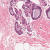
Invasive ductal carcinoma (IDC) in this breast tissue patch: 0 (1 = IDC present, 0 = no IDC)